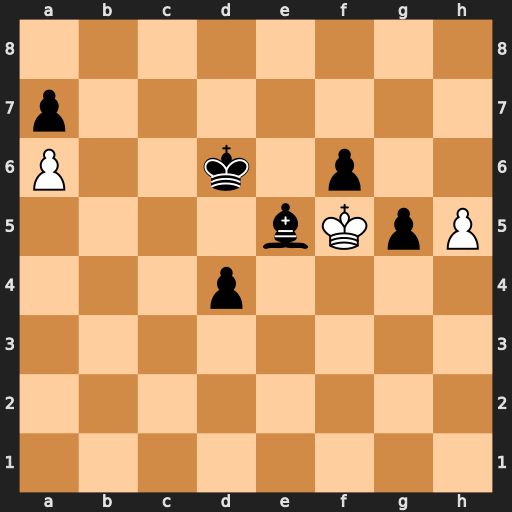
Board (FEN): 8/p7/P2k1p2/4bKpP/3p4/8/8/8
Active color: w
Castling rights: -
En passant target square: -
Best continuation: h6 Kc7 h7 d3 h8=Q